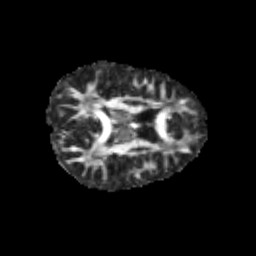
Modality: FA
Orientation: axial
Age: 12
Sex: female
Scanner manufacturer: siemens
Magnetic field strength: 3 T
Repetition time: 3.8 s
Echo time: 0.07 s